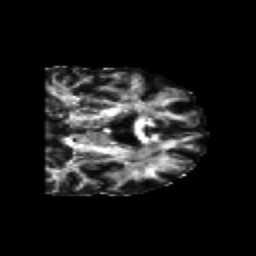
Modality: FA
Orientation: coronal
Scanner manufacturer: siemens
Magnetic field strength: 3 T
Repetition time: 6.8 s
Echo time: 0.093 s